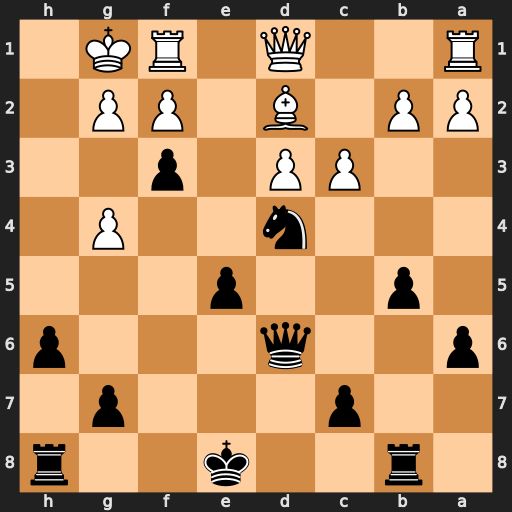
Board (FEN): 1r2k2r/2p3p1/p2q3p/1p2p3/3n2P1/2PP1p2/PP1B1PP1/R2Q1RK1
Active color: b
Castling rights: k
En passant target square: -
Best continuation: Ne2+ Qxe2 fxe2